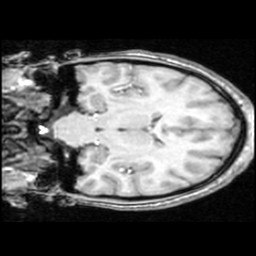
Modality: T1w
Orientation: coronal
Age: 13
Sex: female
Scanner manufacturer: ge
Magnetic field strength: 1.5 T
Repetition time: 0.03333 s
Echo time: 0.008 s